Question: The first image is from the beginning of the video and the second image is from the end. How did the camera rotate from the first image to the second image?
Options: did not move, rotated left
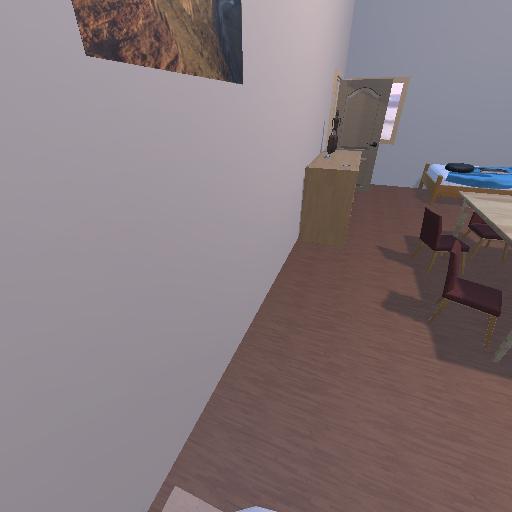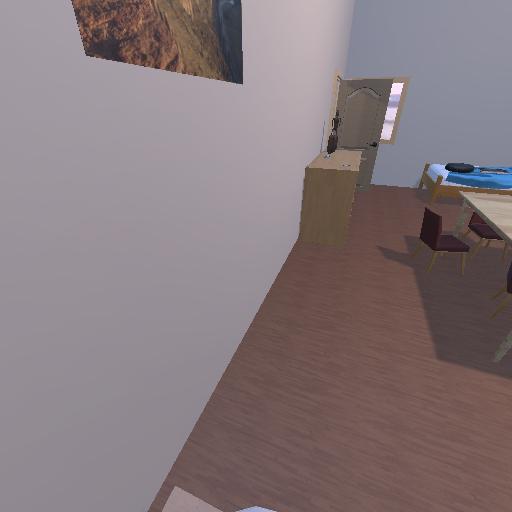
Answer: did not move